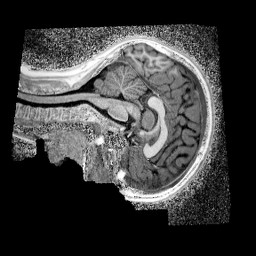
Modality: UNIT1_denoised
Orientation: sagittal
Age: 12
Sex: female
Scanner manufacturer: siemens
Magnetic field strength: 3 T
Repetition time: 4 s
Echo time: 0.00299 s